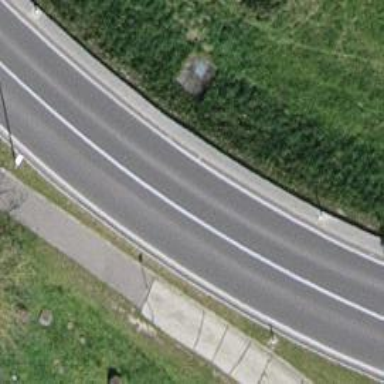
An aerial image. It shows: Tertiary road.